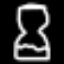
Label: hourglass